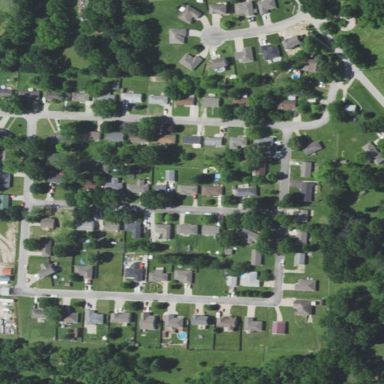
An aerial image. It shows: This residential area consists of single-family homes.